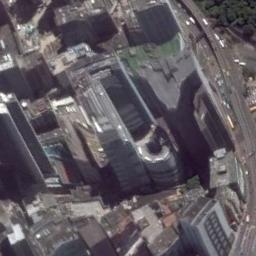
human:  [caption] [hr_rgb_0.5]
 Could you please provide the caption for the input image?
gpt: The commercial area is near the road with many cars .

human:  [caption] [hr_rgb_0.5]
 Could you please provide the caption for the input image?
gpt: A commercial area with lots of buildings of different heights is surrounded by some roads .

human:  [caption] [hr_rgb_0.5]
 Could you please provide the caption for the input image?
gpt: In a business district there are many tall buildings of different shapes and several roads with many cars and many trees .

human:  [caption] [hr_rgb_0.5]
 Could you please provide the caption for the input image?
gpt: There are several white buildings .

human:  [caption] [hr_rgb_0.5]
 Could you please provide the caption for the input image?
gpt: There are some skyscrapers on a commercial area .